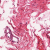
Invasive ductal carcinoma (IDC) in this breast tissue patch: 0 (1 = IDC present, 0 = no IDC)